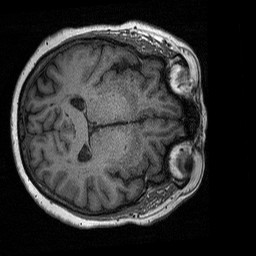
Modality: T1w
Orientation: axial
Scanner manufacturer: siemens
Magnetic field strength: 3 T
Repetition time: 2.3 s
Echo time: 0.00226 s